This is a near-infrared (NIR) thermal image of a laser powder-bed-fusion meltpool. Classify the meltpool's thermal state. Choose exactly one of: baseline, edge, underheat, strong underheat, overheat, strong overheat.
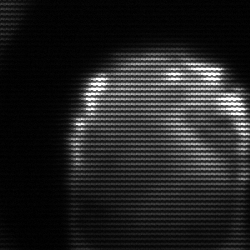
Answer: edge